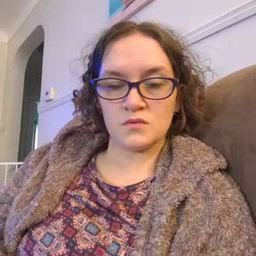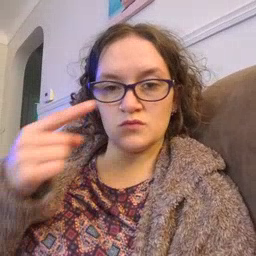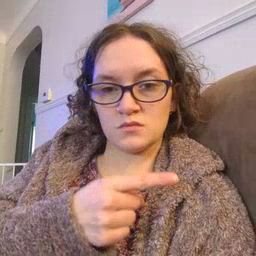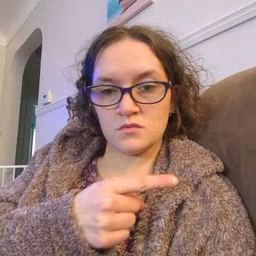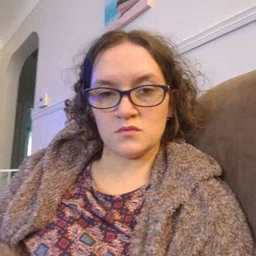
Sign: hesheit